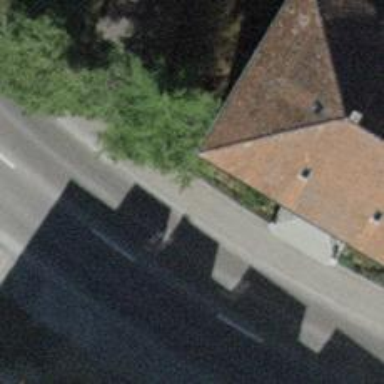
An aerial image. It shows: Asphalt sidewalk along the footway.